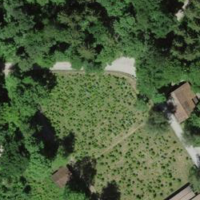
EUNIS habitat code: 41
Species observed at this site:
Acer pseudoplatanus